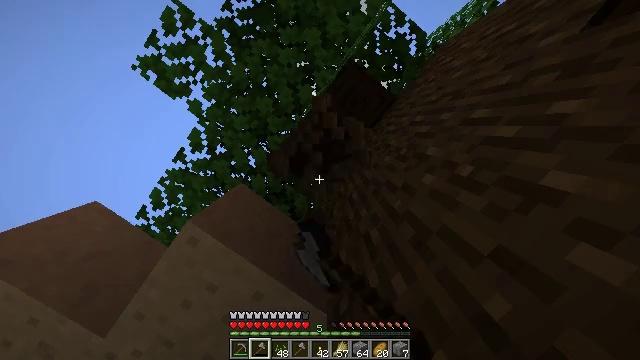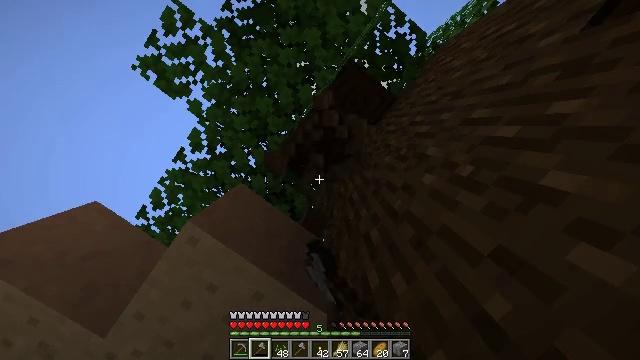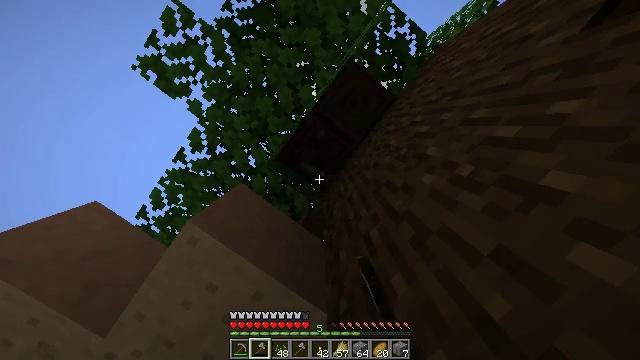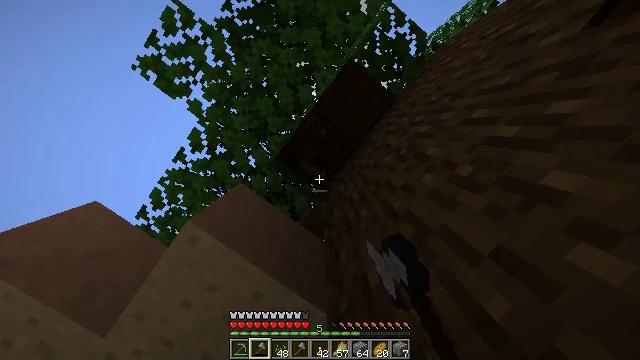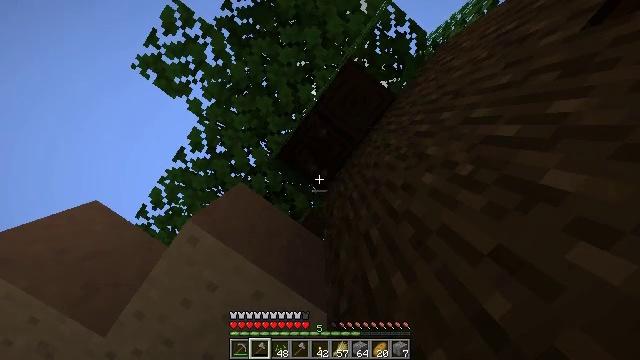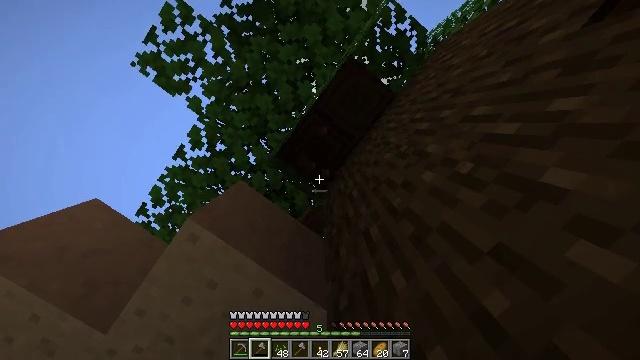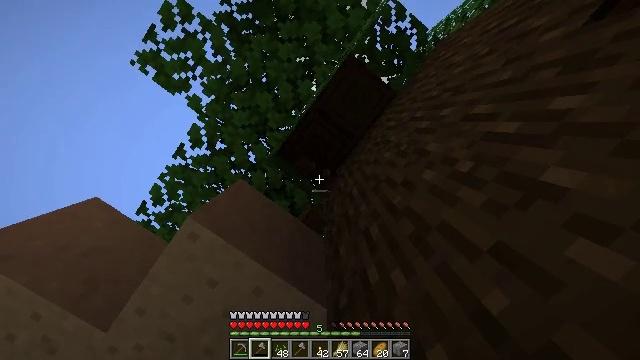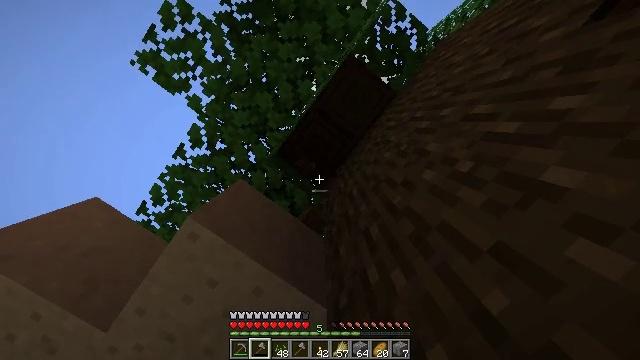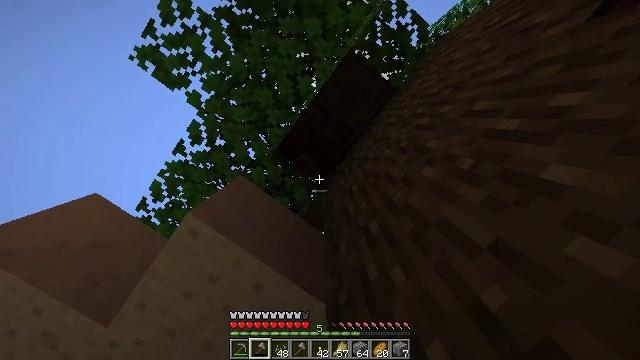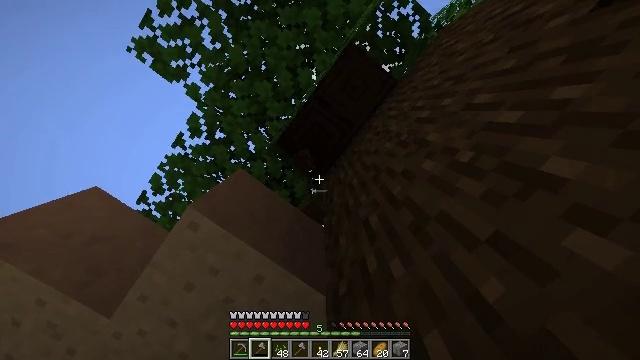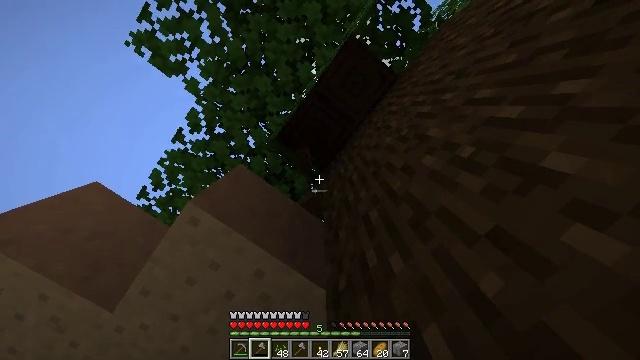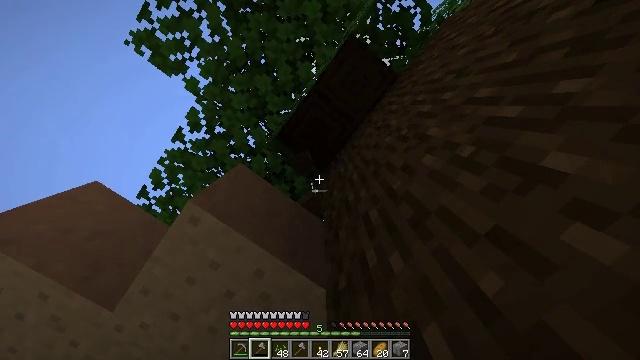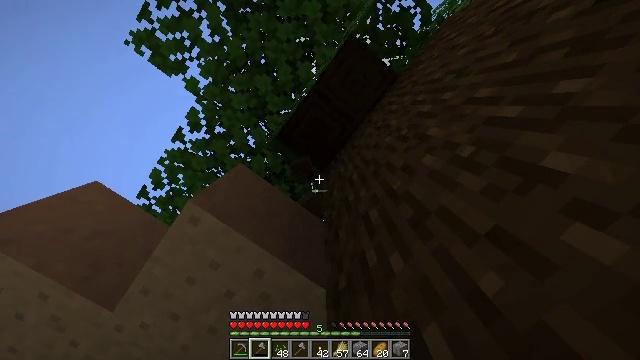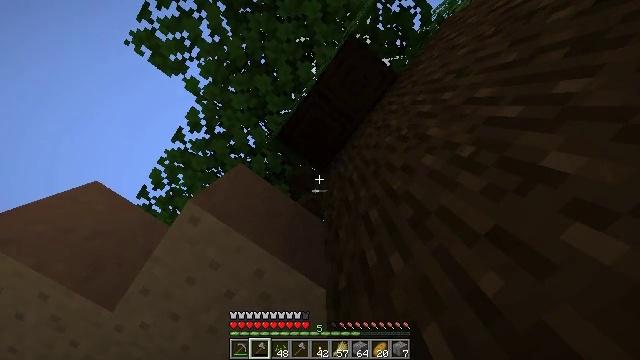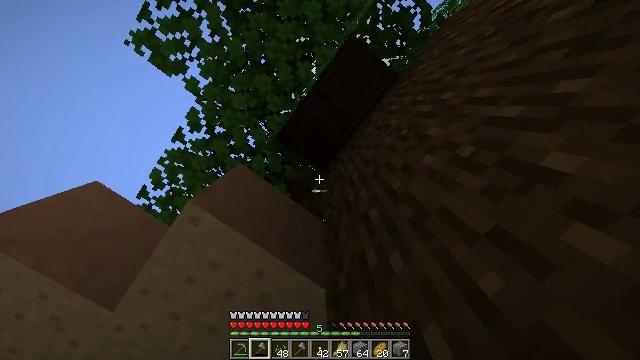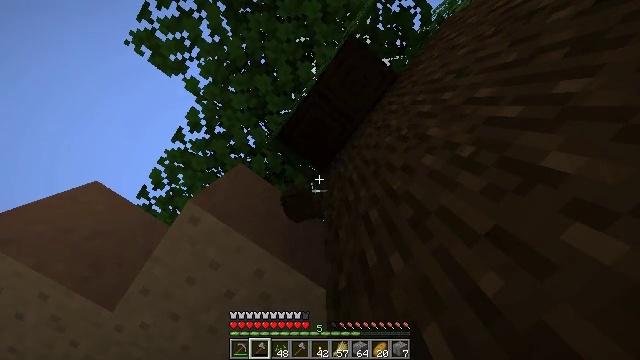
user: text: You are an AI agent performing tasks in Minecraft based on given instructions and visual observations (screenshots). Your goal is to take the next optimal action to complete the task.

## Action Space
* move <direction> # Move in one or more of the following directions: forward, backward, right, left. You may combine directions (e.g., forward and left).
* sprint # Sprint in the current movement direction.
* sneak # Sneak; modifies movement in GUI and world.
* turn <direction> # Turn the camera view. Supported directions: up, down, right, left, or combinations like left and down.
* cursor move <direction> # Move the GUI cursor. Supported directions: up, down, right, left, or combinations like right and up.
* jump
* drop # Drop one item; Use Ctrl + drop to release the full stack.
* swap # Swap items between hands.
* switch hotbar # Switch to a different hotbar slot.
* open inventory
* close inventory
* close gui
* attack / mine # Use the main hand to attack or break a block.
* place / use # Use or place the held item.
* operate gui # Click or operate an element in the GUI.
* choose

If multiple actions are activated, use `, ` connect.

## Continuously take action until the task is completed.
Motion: motion action
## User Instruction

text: Break the brown mushroom block to collect materials.
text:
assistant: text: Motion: attack / mine
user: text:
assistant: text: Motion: attack / mine
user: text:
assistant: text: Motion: no_op
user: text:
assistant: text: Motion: no_op
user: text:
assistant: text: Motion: no_op
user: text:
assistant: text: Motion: no_op
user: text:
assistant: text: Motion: no_op
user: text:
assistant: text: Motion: no_op
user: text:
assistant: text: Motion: turn down
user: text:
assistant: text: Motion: turn down
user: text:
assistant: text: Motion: no_op
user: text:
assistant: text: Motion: no_op
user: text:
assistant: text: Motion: no_op
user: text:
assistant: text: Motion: no_op
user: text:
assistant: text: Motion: no_op
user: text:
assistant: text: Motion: no_op
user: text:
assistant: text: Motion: turn down
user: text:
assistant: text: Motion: turn right and down
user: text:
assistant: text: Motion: turn right and down
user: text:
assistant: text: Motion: turn right and down
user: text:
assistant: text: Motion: turn right and down
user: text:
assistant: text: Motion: turn right and down
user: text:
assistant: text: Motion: turn right and down
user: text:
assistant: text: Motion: turn right and down
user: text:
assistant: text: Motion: turn right and down
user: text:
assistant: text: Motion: move right, turn right and down
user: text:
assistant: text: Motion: move right, turn right and down
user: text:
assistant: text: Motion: move right, turn right and down
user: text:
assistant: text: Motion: move forward and move right, turn right and down
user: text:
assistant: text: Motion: move forward, turn right and down